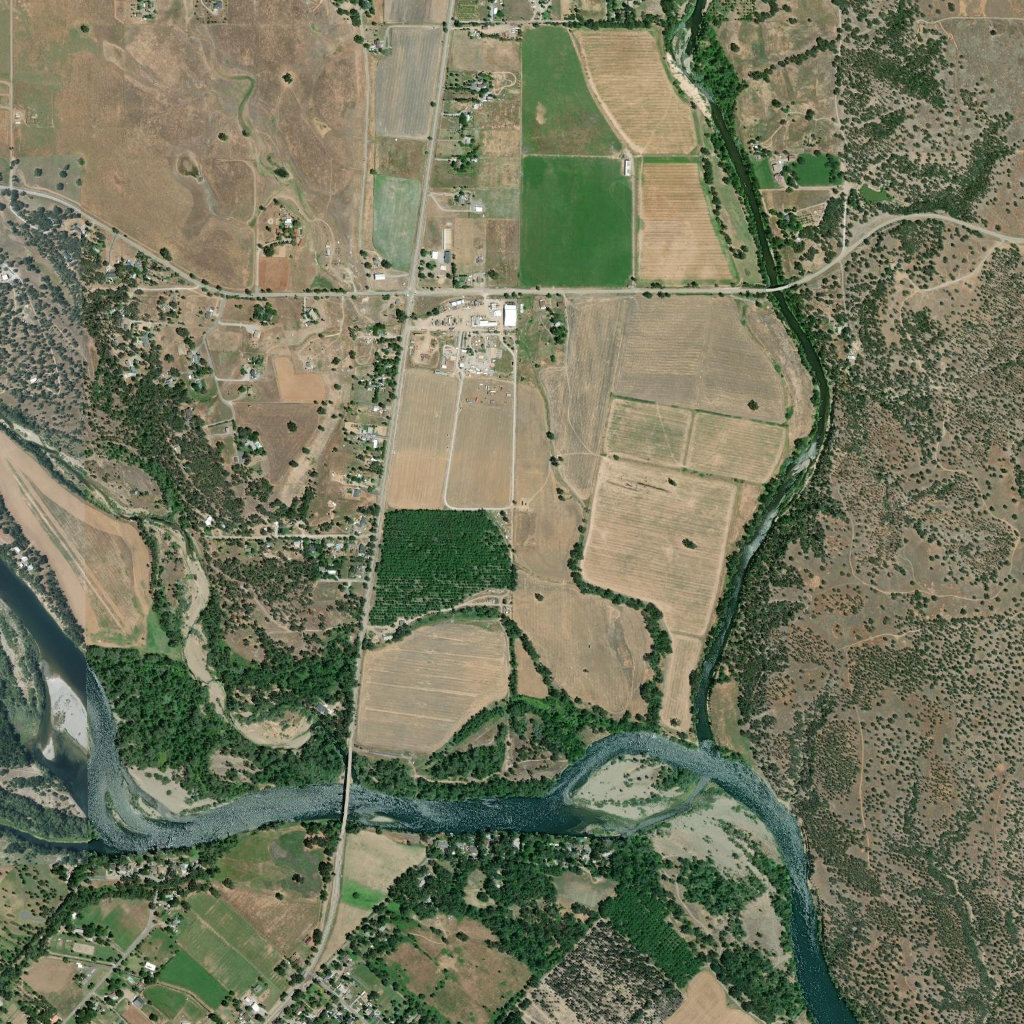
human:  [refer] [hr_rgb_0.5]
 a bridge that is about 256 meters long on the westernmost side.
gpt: <box>[[33, 73, 34, 81, 0]]</box>